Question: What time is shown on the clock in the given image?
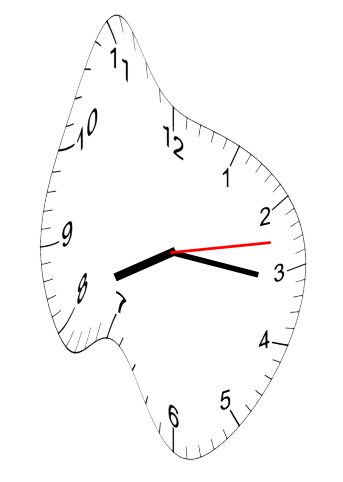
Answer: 08:16:13